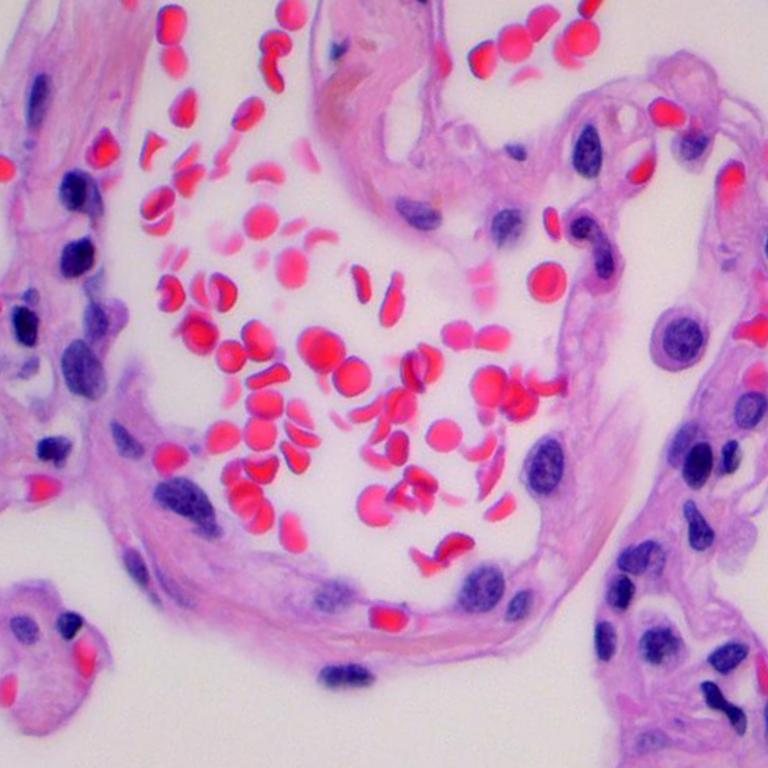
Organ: lung
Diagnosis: benign